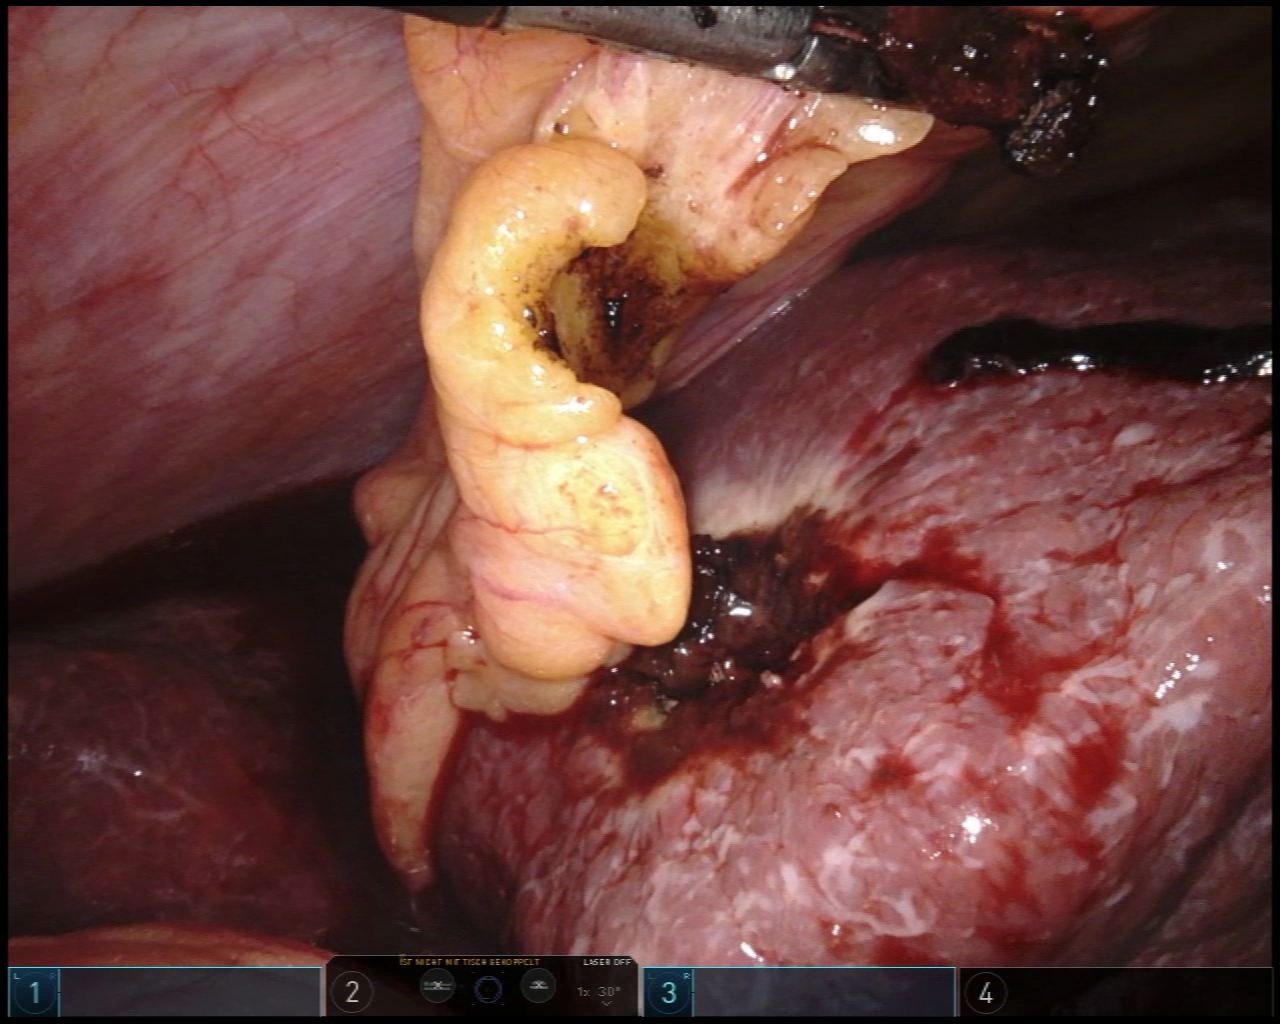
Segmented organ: liver
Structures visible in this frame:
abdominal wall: yes
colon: yes
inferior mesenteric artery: no
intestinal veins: no
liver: yes
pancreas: no
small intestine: no
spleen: no
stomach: no
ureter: no
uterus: no
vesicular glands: no